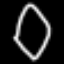
Label: diamond